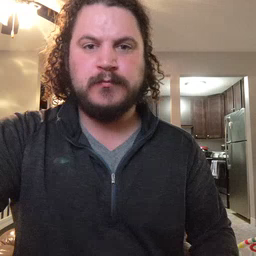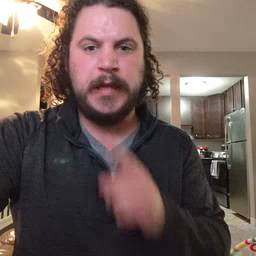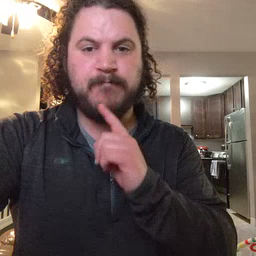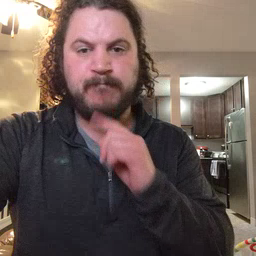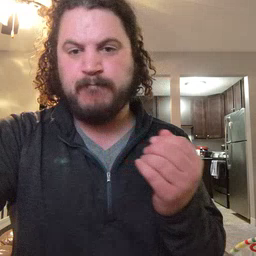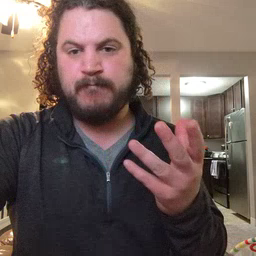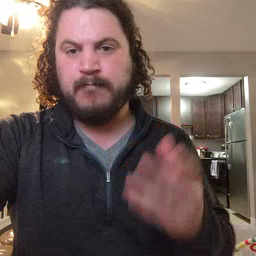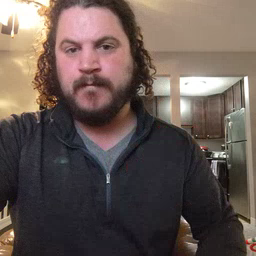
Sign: lamp